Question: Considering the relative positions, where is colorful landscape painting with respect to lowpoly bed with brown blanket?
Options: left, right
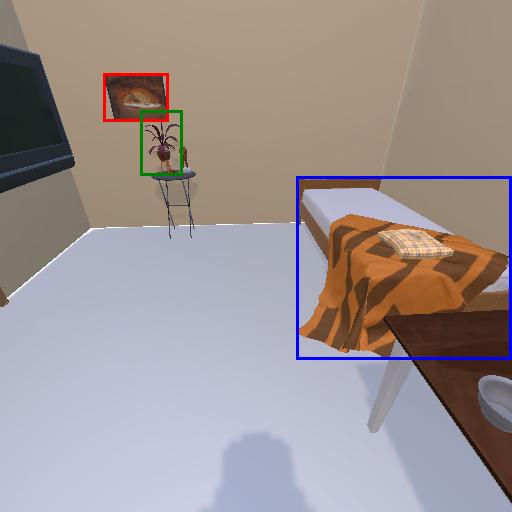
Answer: left